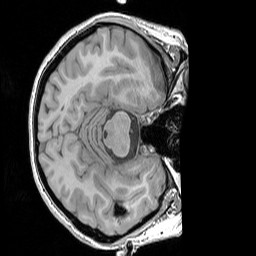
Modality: T1w
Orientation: axial
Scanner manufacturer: siemens
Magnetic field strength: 3 T
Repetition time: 1.83 s
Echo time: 0.00303 s